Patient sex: M
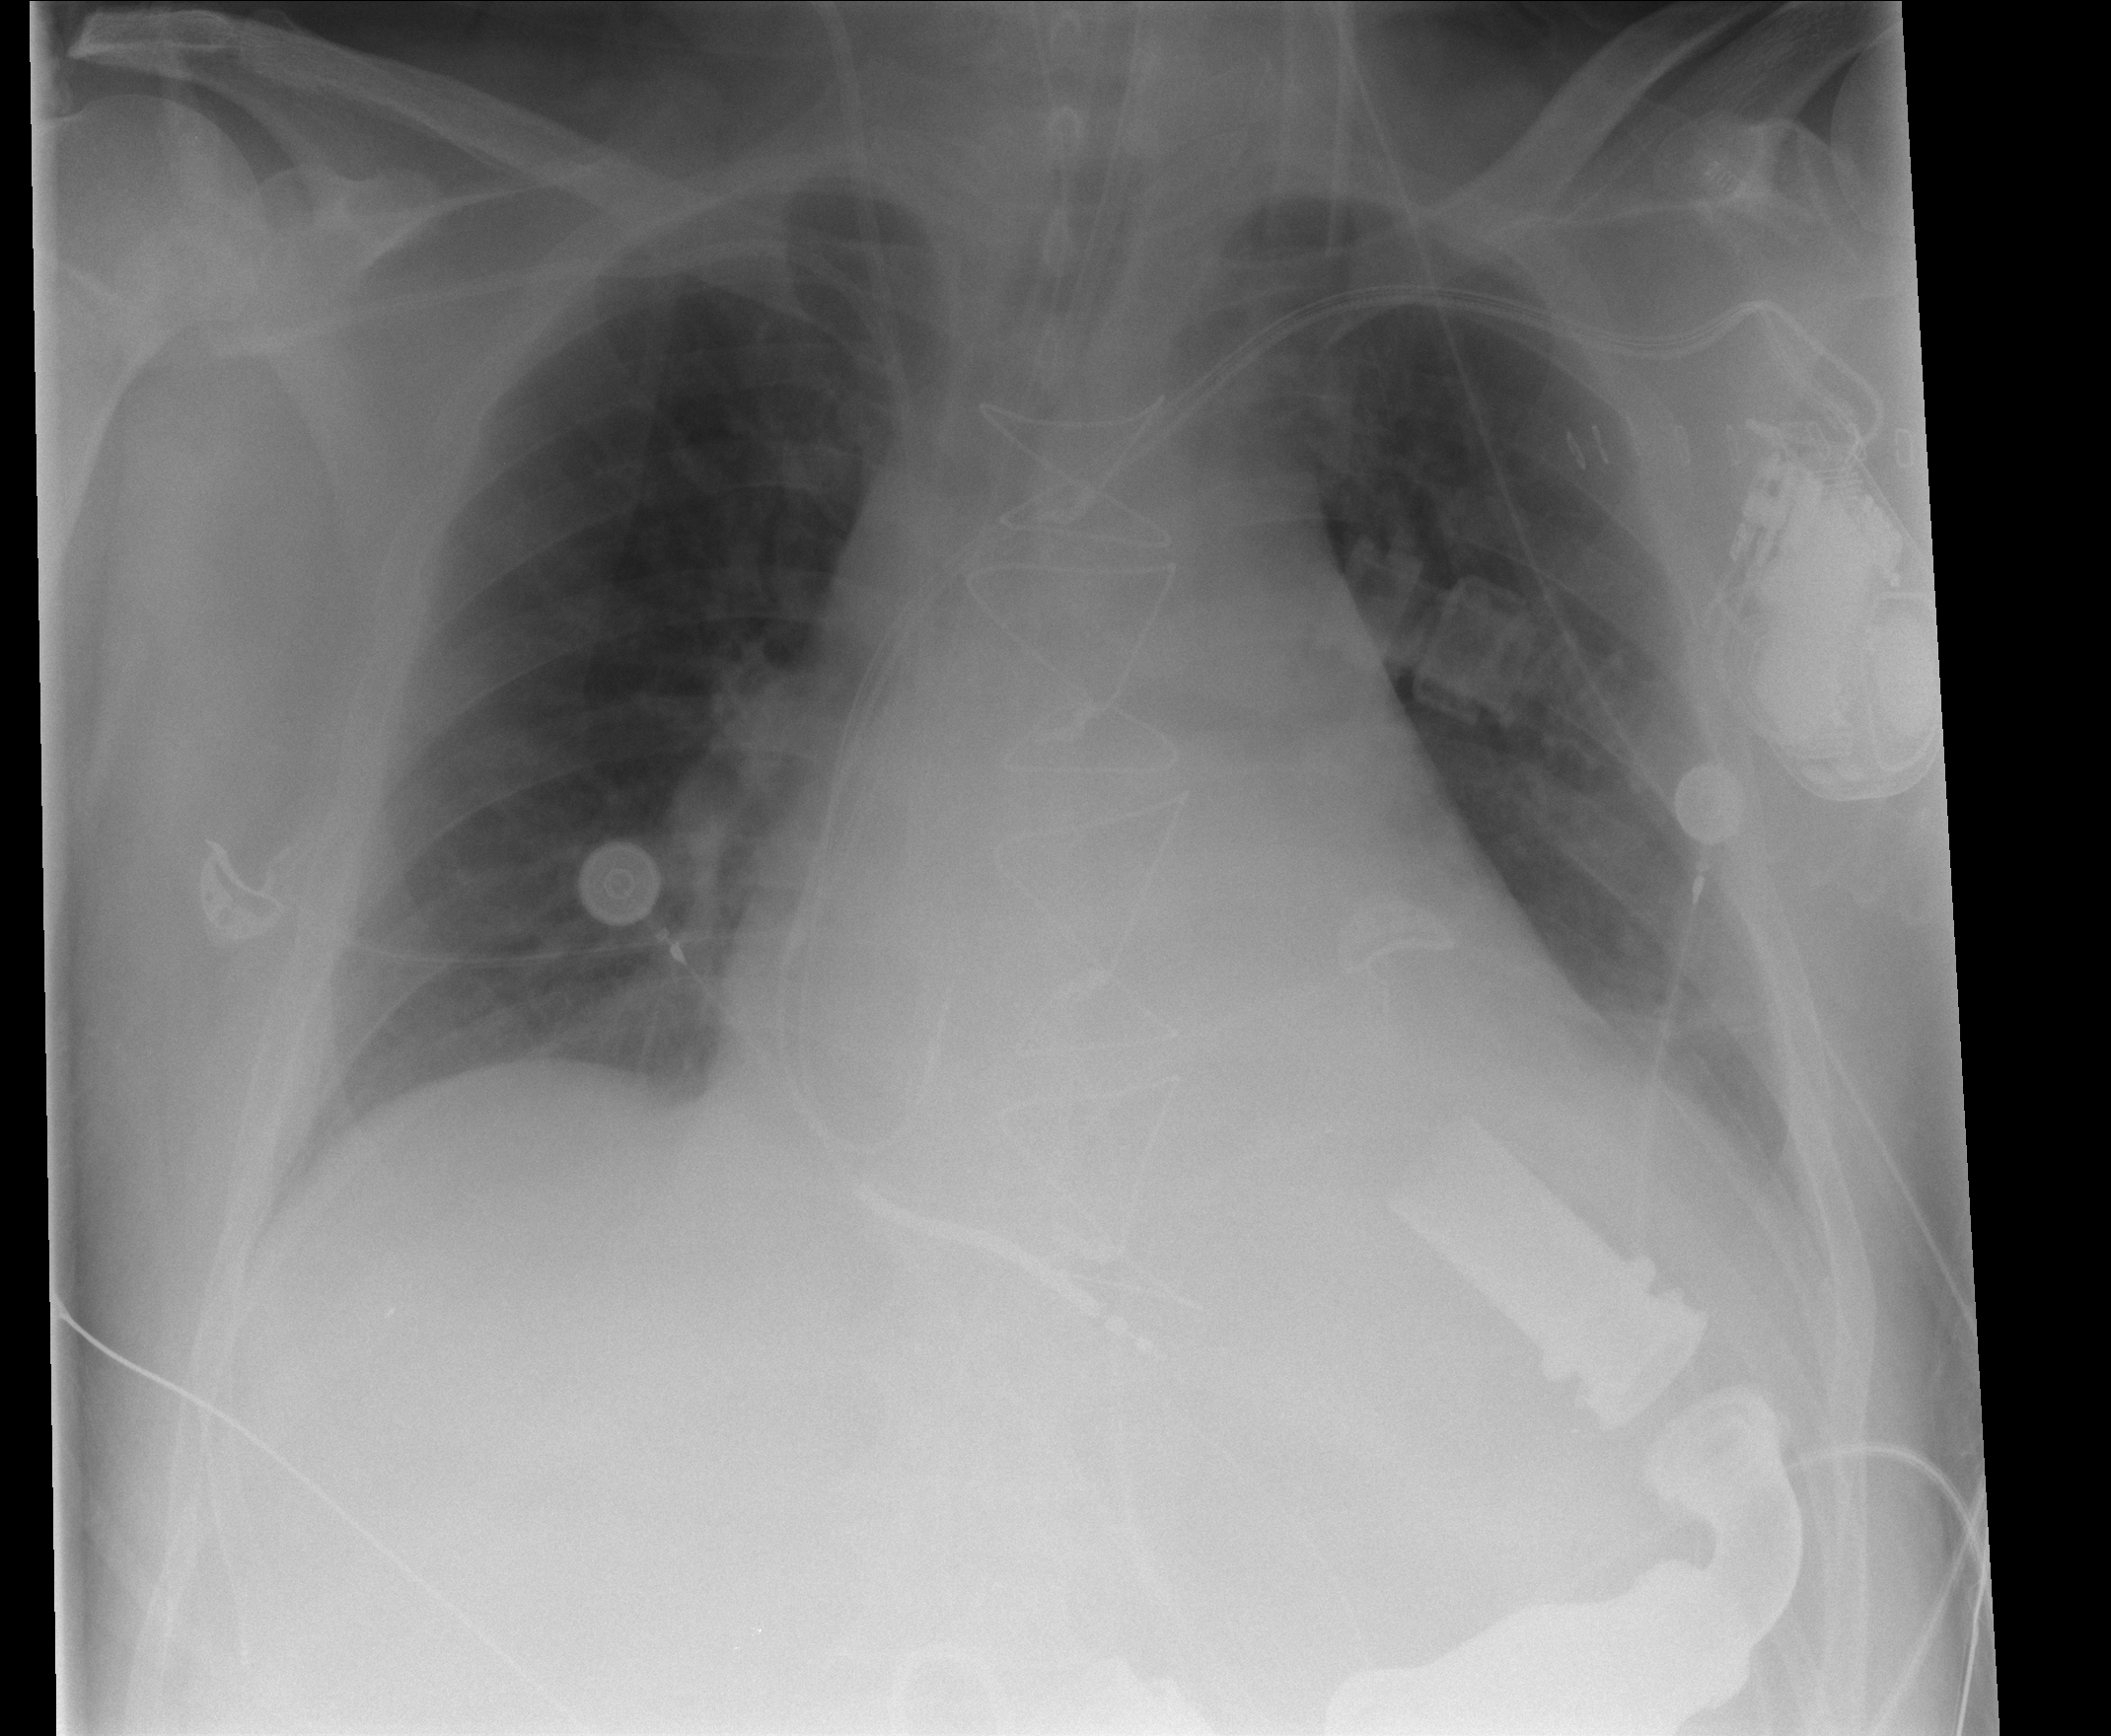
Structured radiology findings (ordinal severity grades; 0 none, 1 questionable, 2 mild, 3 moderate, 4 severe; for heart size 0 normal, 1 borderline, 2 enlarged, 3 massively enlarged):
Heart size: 2
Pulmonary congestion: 0
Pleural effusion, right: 0
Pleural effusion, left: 1
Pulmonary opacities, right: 0
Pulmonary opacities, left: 0
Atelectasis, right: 0
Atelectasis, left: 2